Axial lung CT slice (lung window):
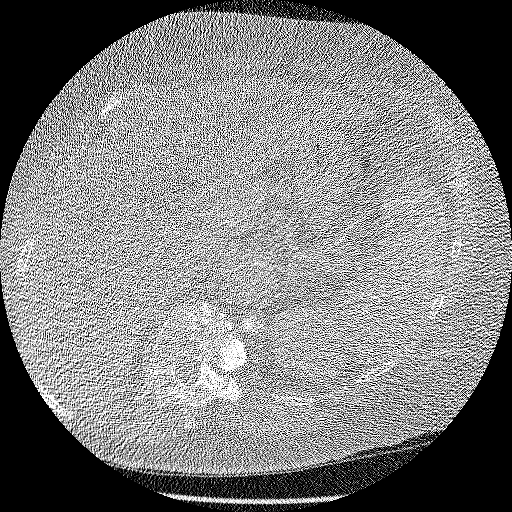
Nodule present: no